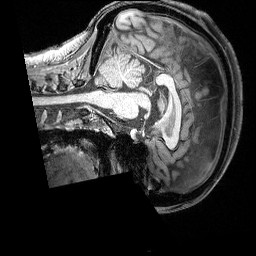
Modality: T1w
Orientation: sagittal
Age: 28
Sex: female
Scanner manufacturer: siemens
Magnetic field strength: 3 T
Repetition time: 2.3 s
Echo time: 0.00324 s